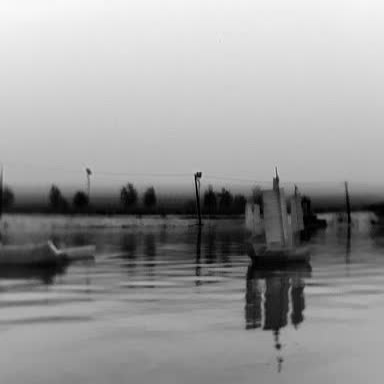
There is a sailboat in the infrared image.